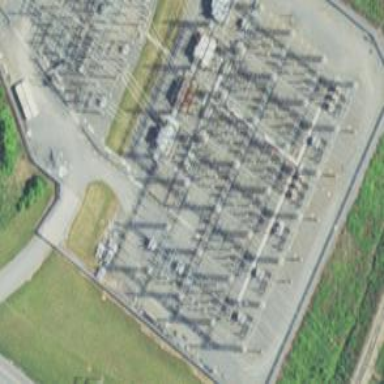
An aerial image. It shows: Switch for power supply.